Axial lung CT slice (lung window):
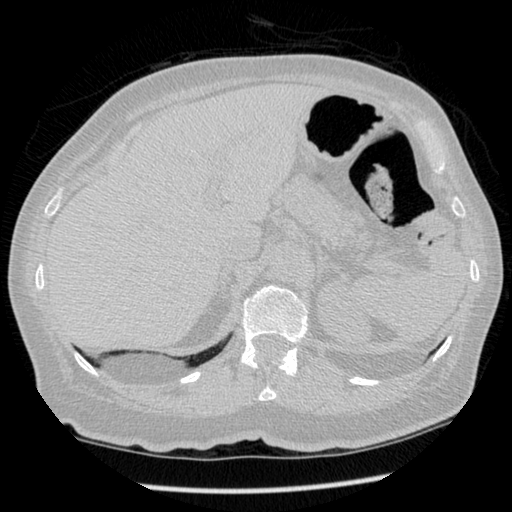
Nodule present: no